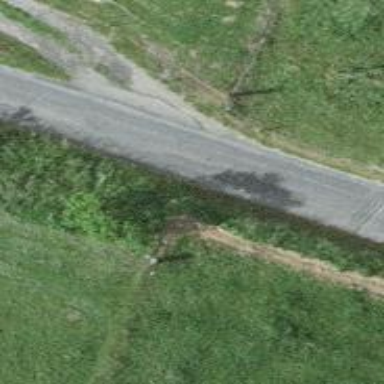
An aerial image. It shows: Unclassified road with asphalt surface.